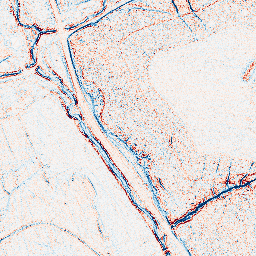
Category: edge_preserving
Decomposition family: anisotropic_diffusion
Decomposition parameters: iterations: 5
kappa: 100
gamma: 0.05
Upsampling method: lanczos
Upsampling parameters: scale: 4
Upsampling scale: 4